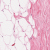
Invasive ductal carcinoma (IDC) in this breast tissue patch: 0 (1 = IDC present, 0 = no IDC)